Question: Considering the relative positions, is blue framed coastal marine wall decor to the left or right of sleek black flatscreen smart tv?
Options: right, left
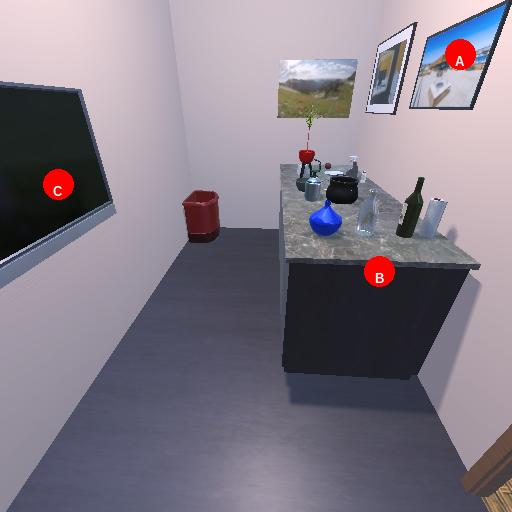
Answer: right